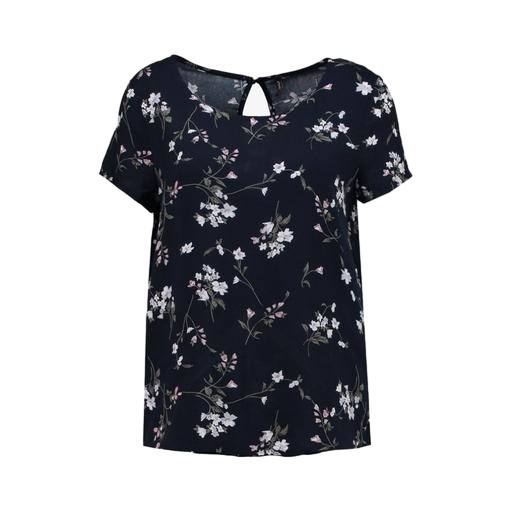
multicolor floral-print t-shirt only macy, black printed short-sleeve top only macy, black plus size printed t-shirt only macy, white background